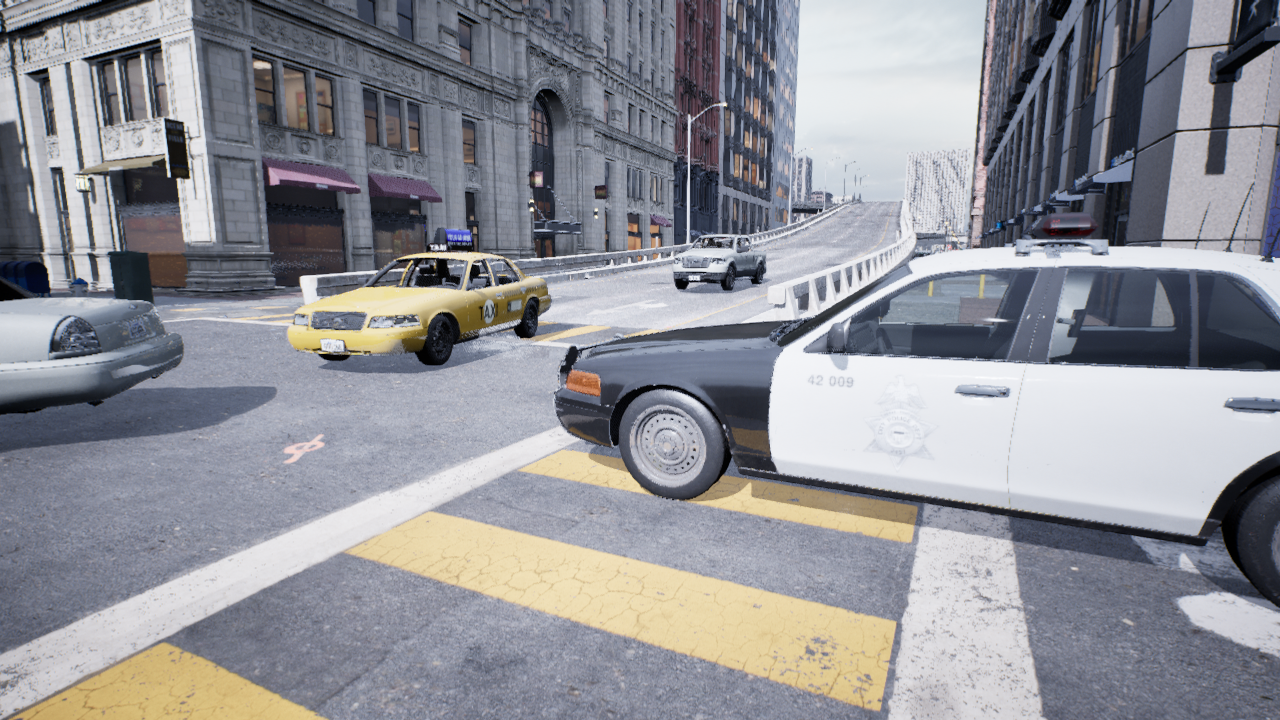
Venue: residential
Lighting: overcast
Vehicle rig: sedan